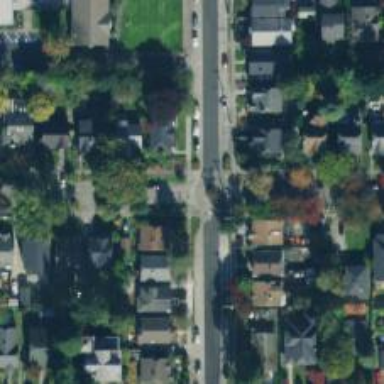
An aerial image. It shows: Residential road with separate sidewalk.